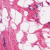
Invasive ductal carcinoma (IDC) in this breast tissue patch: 0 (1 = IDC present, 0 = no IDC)